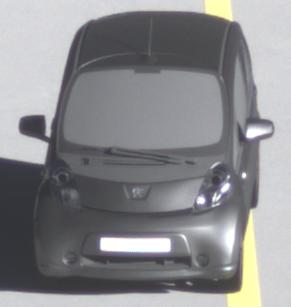
Make: Peugeot
Model: iOn
Detailed model: iOn
Model produced from: 2010/12
Model produced until: 2013/02
Doors: 5
Color: gray
Road condition: dry road
Daytime: morning or afternoon
Contrast: high contrast